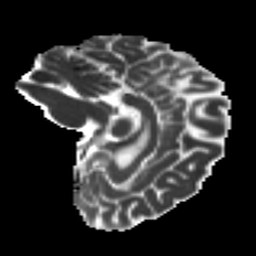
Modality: MD
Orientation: sagittal
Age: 32
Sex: female
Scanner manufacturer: ge
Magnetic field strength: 3 T
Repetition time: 7.8 s
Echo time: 0.0606 s